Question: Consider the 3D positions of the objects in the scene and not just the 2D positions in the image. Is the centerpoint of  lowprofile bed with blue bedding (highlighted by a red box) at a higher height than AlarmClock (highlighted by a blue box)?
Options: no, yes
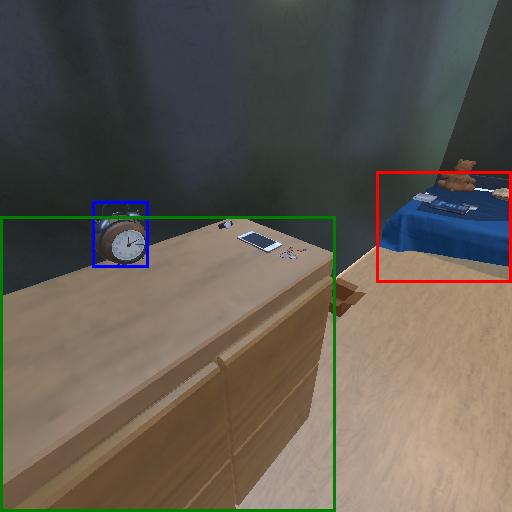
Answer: no